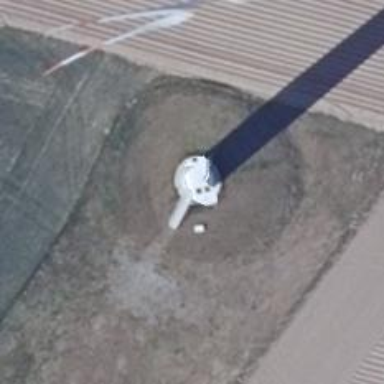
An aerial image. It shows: Wind power generator with wind turbines.